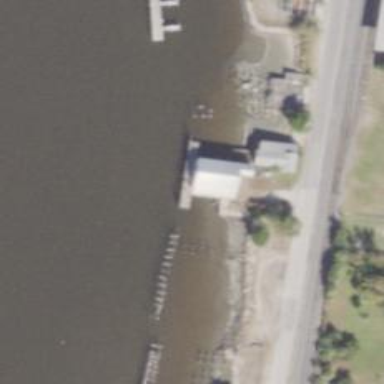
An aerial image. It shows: Pier with mooring facilities.